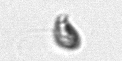
Label: Cryptophyta